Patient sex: F
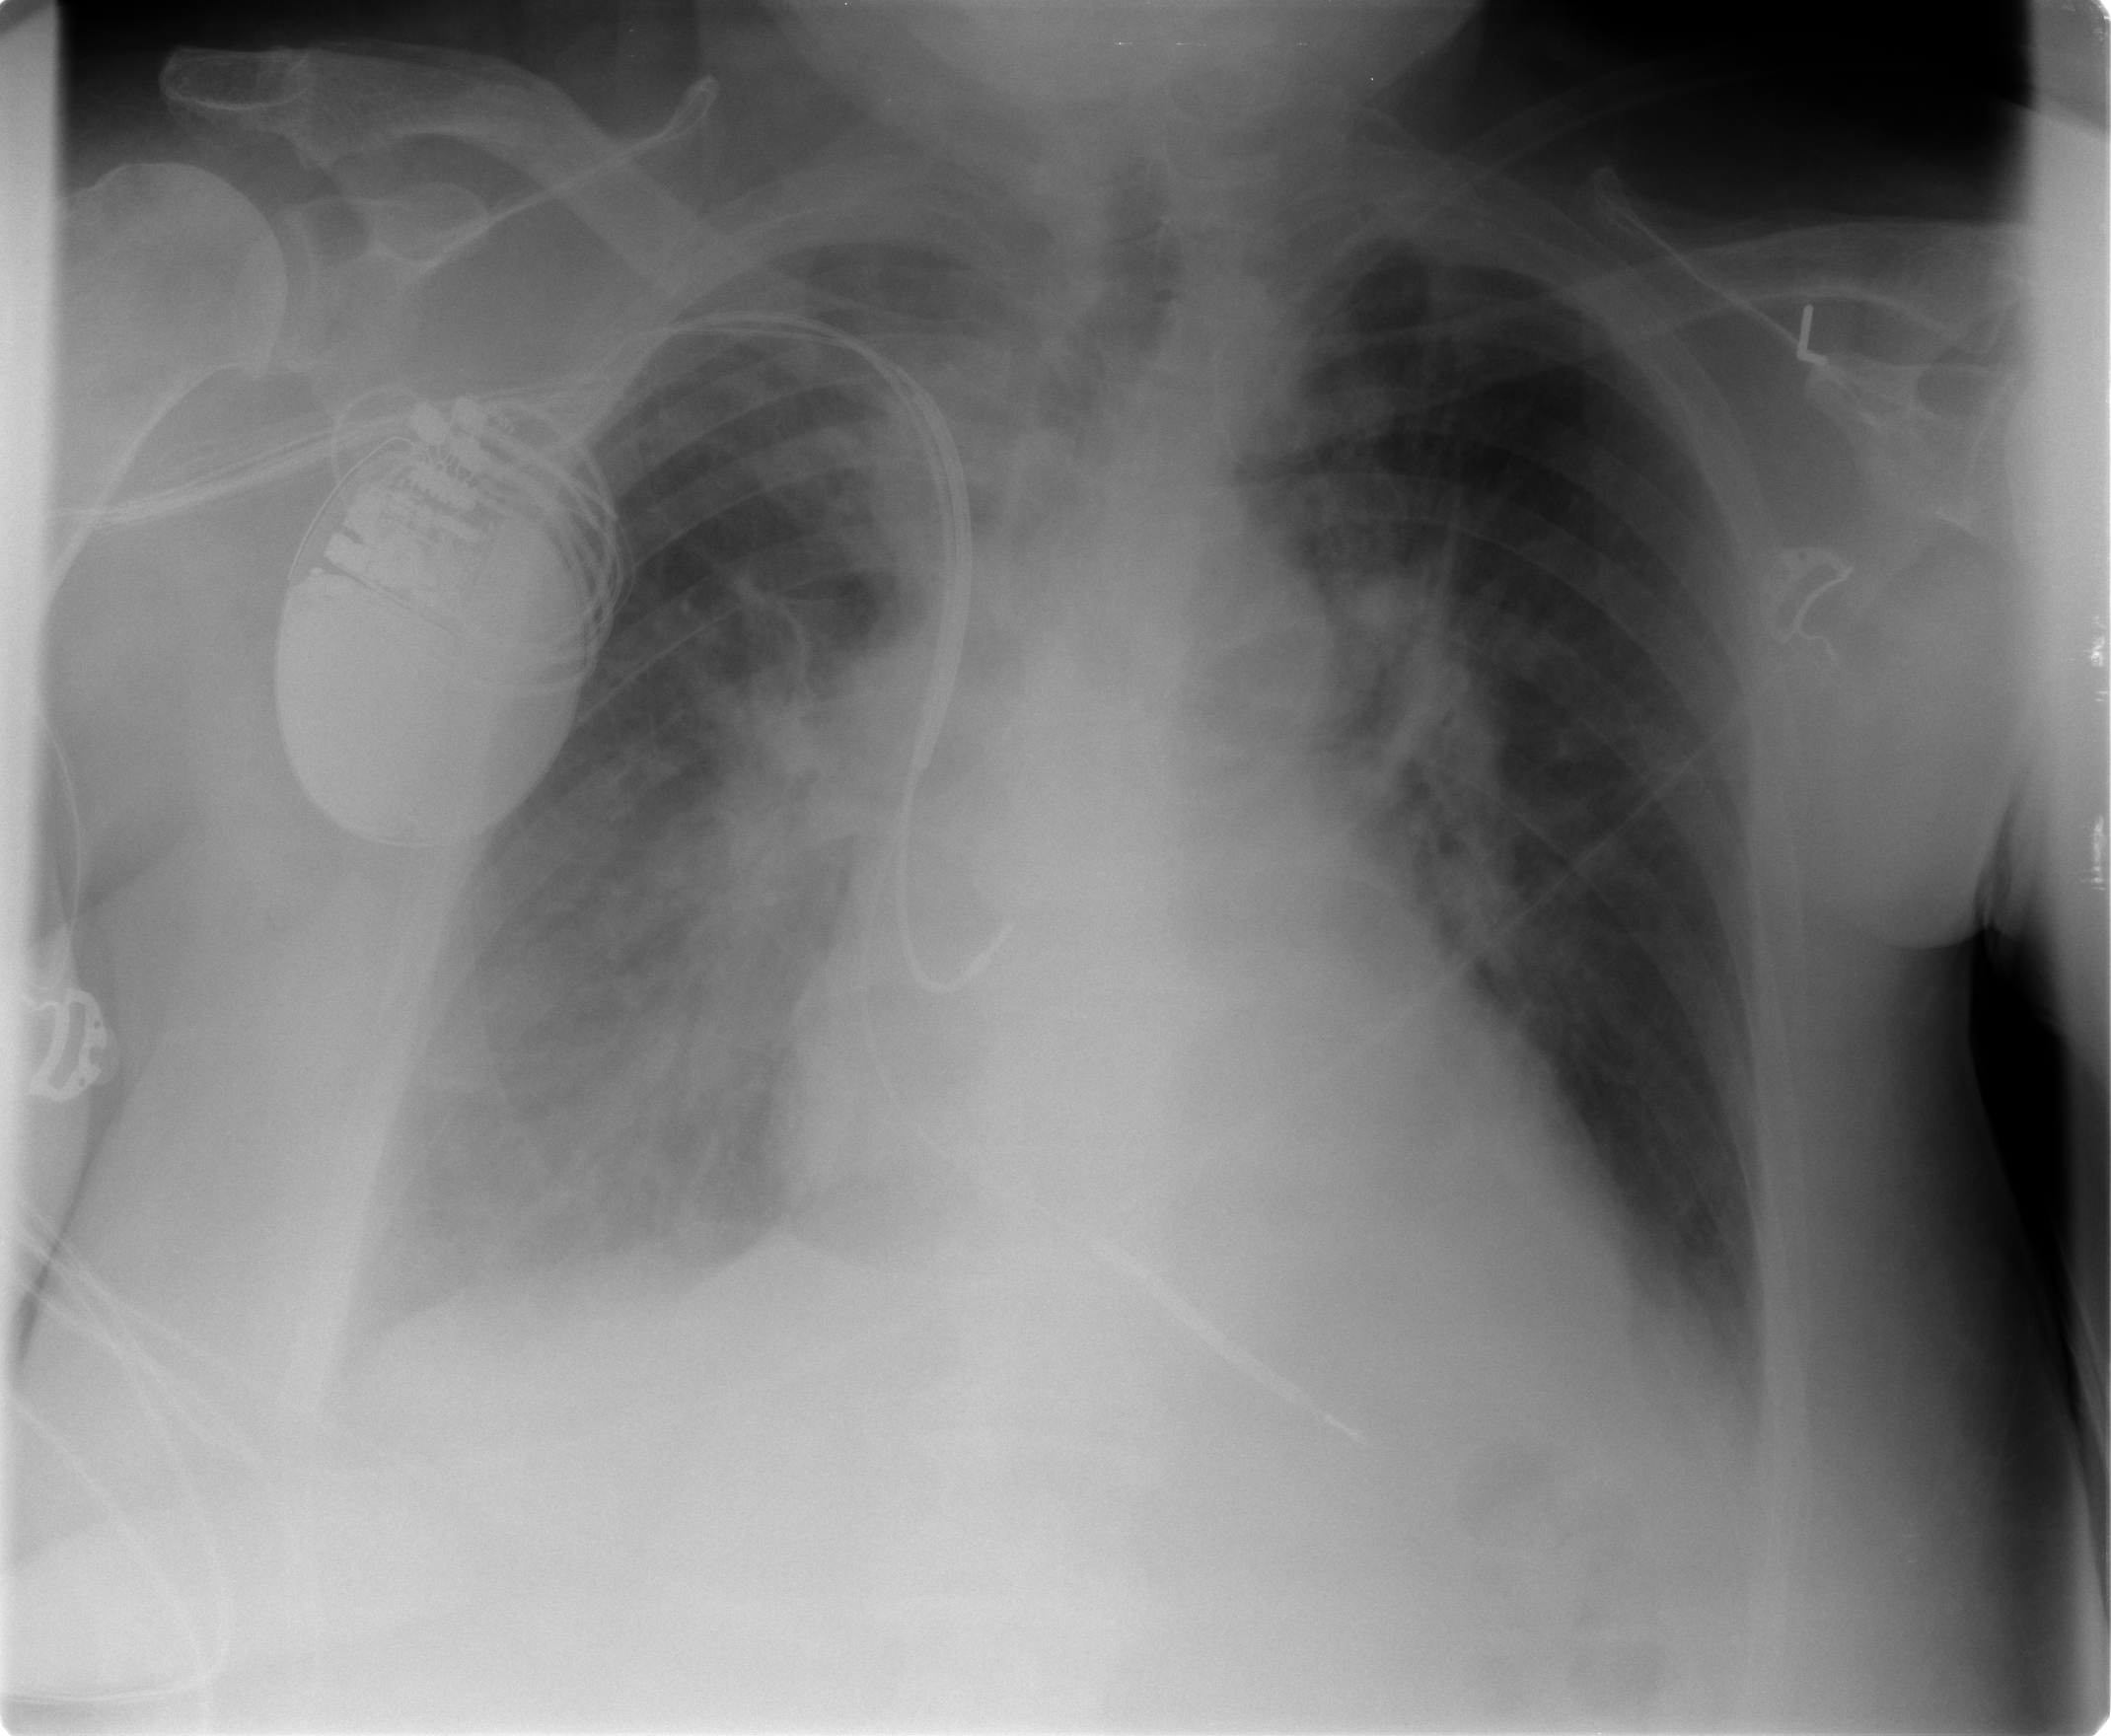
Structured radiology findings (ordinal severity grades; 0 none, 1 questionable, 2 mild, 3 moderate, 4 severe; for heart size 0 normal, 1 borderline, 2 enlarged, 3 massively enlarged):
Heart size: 2
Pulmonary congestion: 2
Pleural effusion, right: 2
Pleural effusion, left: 2
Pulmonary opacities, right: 2
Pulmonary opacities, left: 2
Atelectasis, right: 2
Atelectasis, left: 2